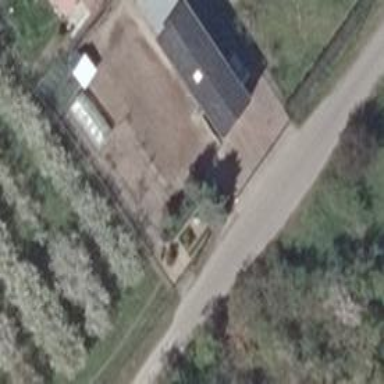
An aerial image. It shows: Farm shop.